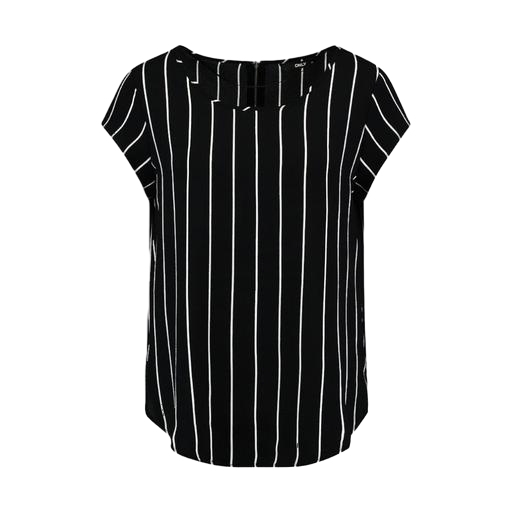
black striped top only macy, black plus striped jewelneck, black striped zip-shoulder top, white background